Aerial crown-view tile of a tropical tree (Barro Colorado Island, Panama), acquired 20240813:
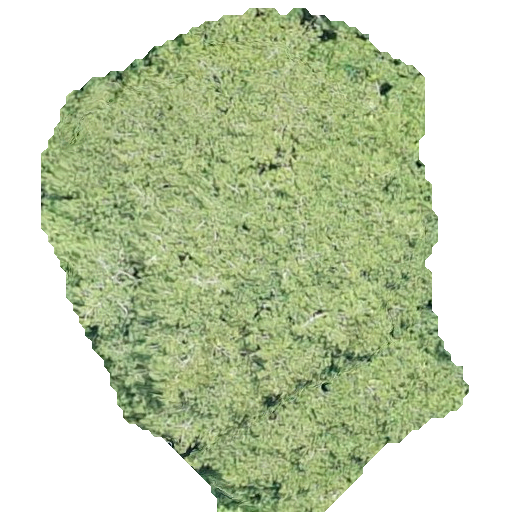
Species: Virola surinamensis
GBIF accepted scientific name: Virola surinamensis
Crown area: 236.51 m²